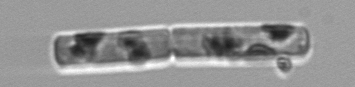
Label: Guinardia_delicatula